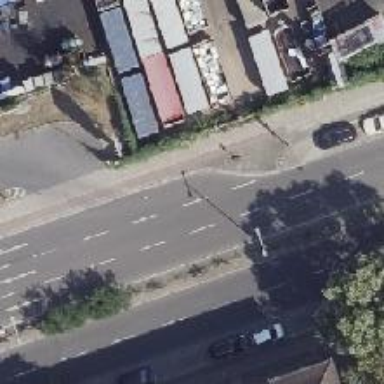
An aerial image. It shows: Secondary road with asphalt surface and lane markings. It has cycle track on the right side and parking lane on the right side. It is dual carriageway.